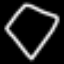
Label: diamond